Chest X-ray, PA view. Patient: 75 years old, sex M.
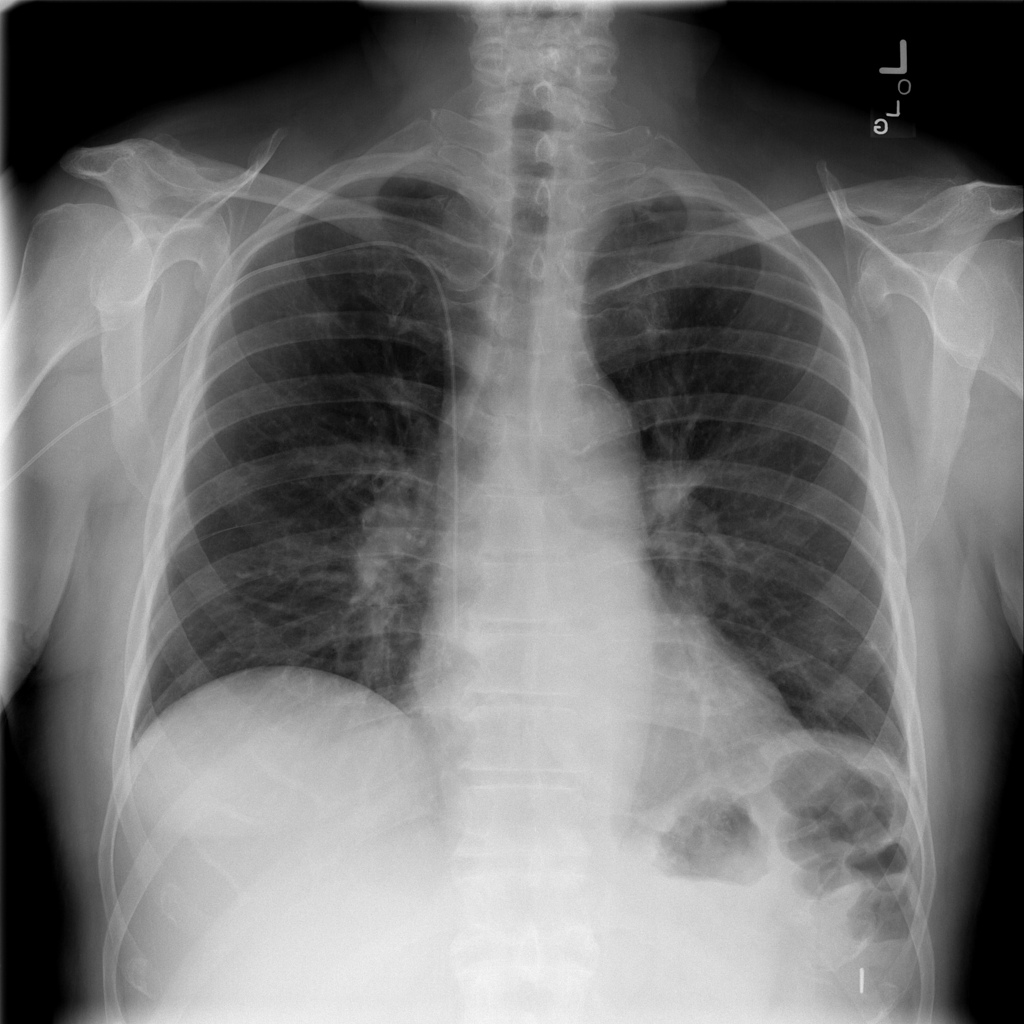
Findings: No Finding